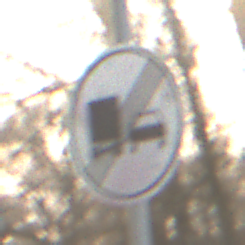
Verkehrszeichen: EndeUeberholverbotKraftfahrzeuge
Umgebung: Outdoor, Nature
Tageszeit: SunriseSunset
Wetter: PartlyCloudy
Licht: Natural
Jahreszeit: NotSpecified
Kontrast: MediumContrast